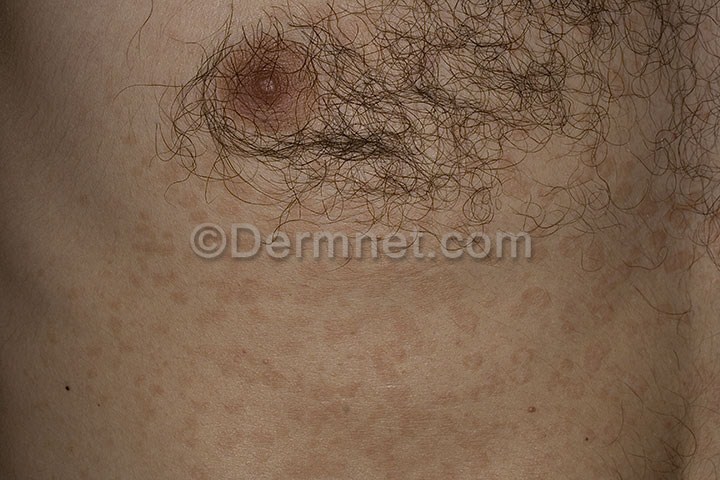
Disease: Tinea Ringworm Candidiasis and other Fungal Infections